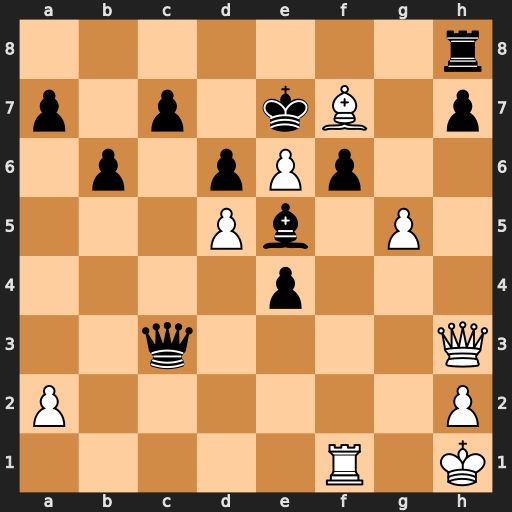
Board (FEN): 7r/p1p1kB1p/1p1pPp2/3Pb1P1/4p3/2q4Q/P6P/5R1K
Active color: w
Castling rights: -
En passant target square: -
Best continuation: Qxc3 Bxc3 Rc1 c5 Rxc3